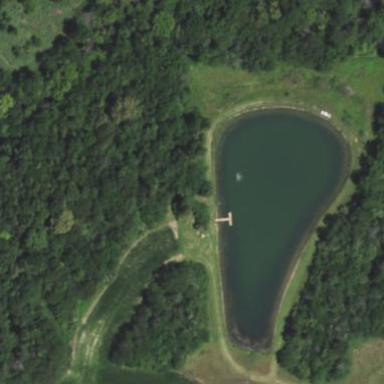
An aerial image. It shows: Peaceful pond surrounded by nature.